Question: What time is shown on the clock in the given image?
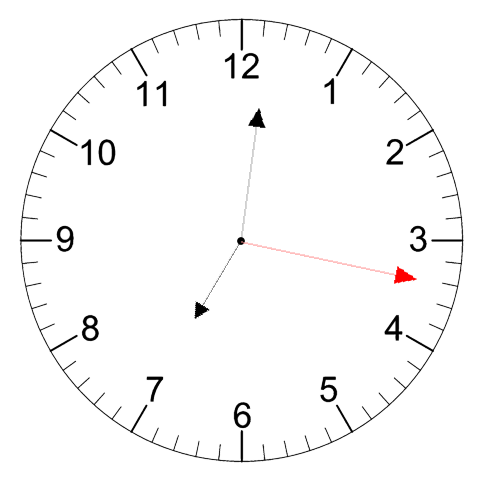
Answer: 07:01:17